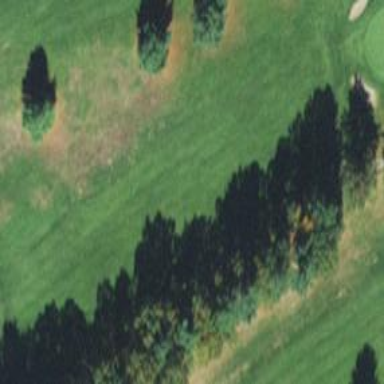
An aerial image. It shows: Grassy area designated as golf fairway.